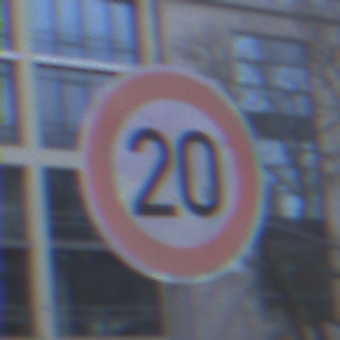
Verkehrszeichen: Geschwindigkeit20
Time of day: SunriseSunset
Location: Outdoor (Urban)
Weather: PartlyCloudy
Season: NotSpecified
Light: Natural